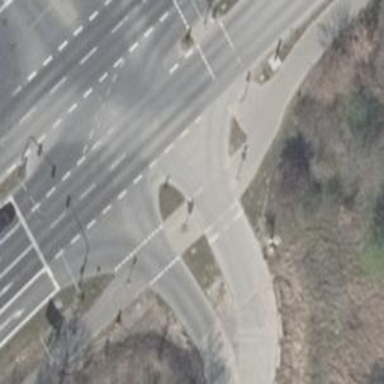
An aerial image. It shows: Road with traffic signals.